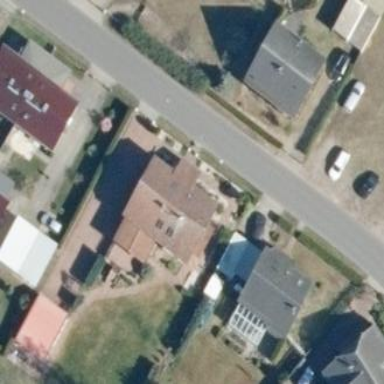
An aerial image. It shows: Gabled roof on residential building.